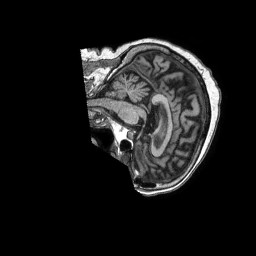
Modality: T1w
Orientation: sagittal
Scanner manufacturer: philips
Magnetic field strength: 1.5 T
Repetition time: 0.007151 s
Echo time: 0.003237 s